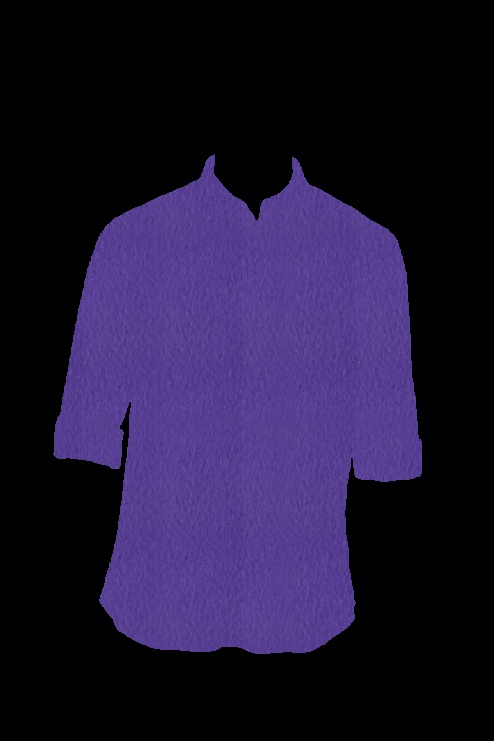
purple slim fit button up tee